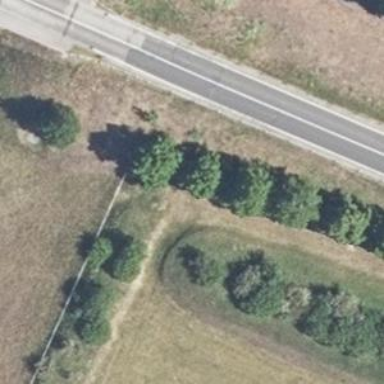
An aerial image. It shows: Beautiful avenue lined with deciduous broadleaved trees.